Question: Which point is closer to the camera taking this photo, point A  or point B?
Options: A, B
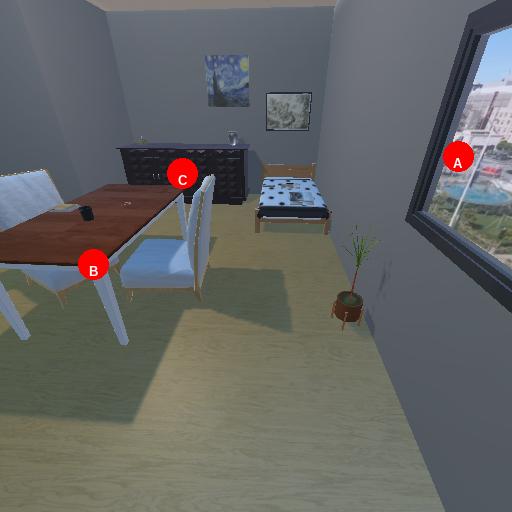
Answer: A